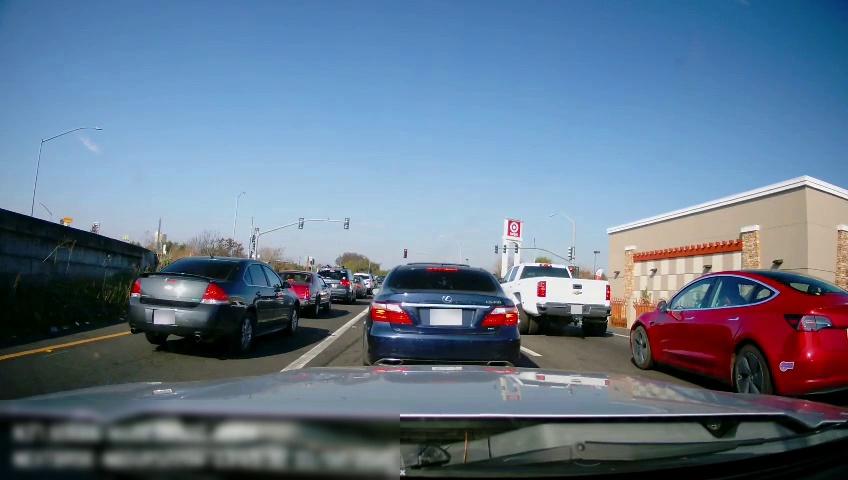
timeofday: Day
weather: Sunny
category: Drivable Space
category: Vehicles | Car
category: Vehicles | Truck
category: Vehicles | Car
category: Vehicles | SUV
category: Vehicles | SUV
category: Vehicles | Car
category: Vehicles | SUV
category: Vehicles | Car
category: Vehicles | Car
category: Vehicles | Car
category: Lanes | Alternate Lane
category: Lanes | Alternate Lane
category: Lanes | Current Lane
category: Lanes | Current Lane
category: Traffic | Lights
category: Traffic | Lights
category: Traffic | Lights
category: Traffic | Lights
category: Traffic | Lights
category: Traffic | Lights
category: Traffic | Lights
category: Traffic | Lights
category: Traffic | Lights